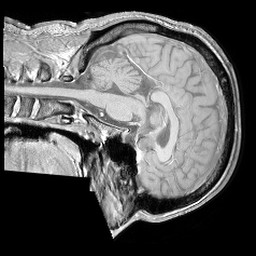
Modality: T1w
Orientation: sagittal
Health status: ill
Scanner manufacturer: philips
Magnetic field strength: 3 T
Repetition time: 0.3787 s
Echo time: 0.002908 s